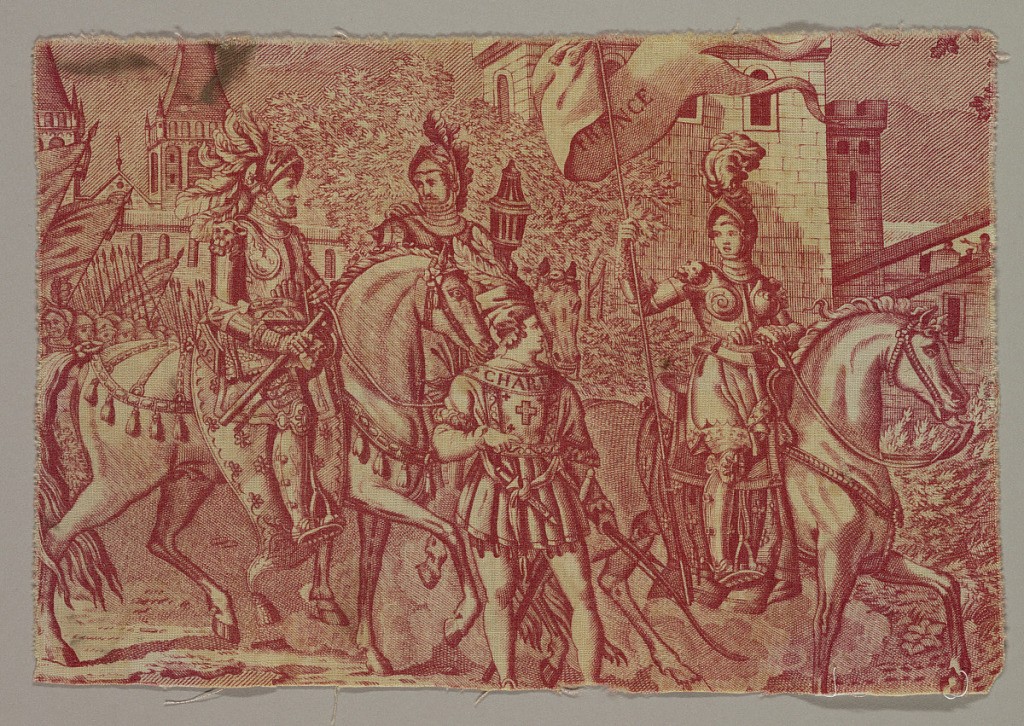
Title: Fragment
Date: ca. 1820
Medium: cotton Technique: printed by engraved copper plate on plain weave
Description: Fragment from toile "Jeanne d' Arc, a copper plate print. Jeanne is shown in armor, on horseback, bearing a banner with the word "France". Following her are two armed horsemen, and a man on foot with the word "CHARLE-" on the yoke of his shirt. Troops and castle in background.